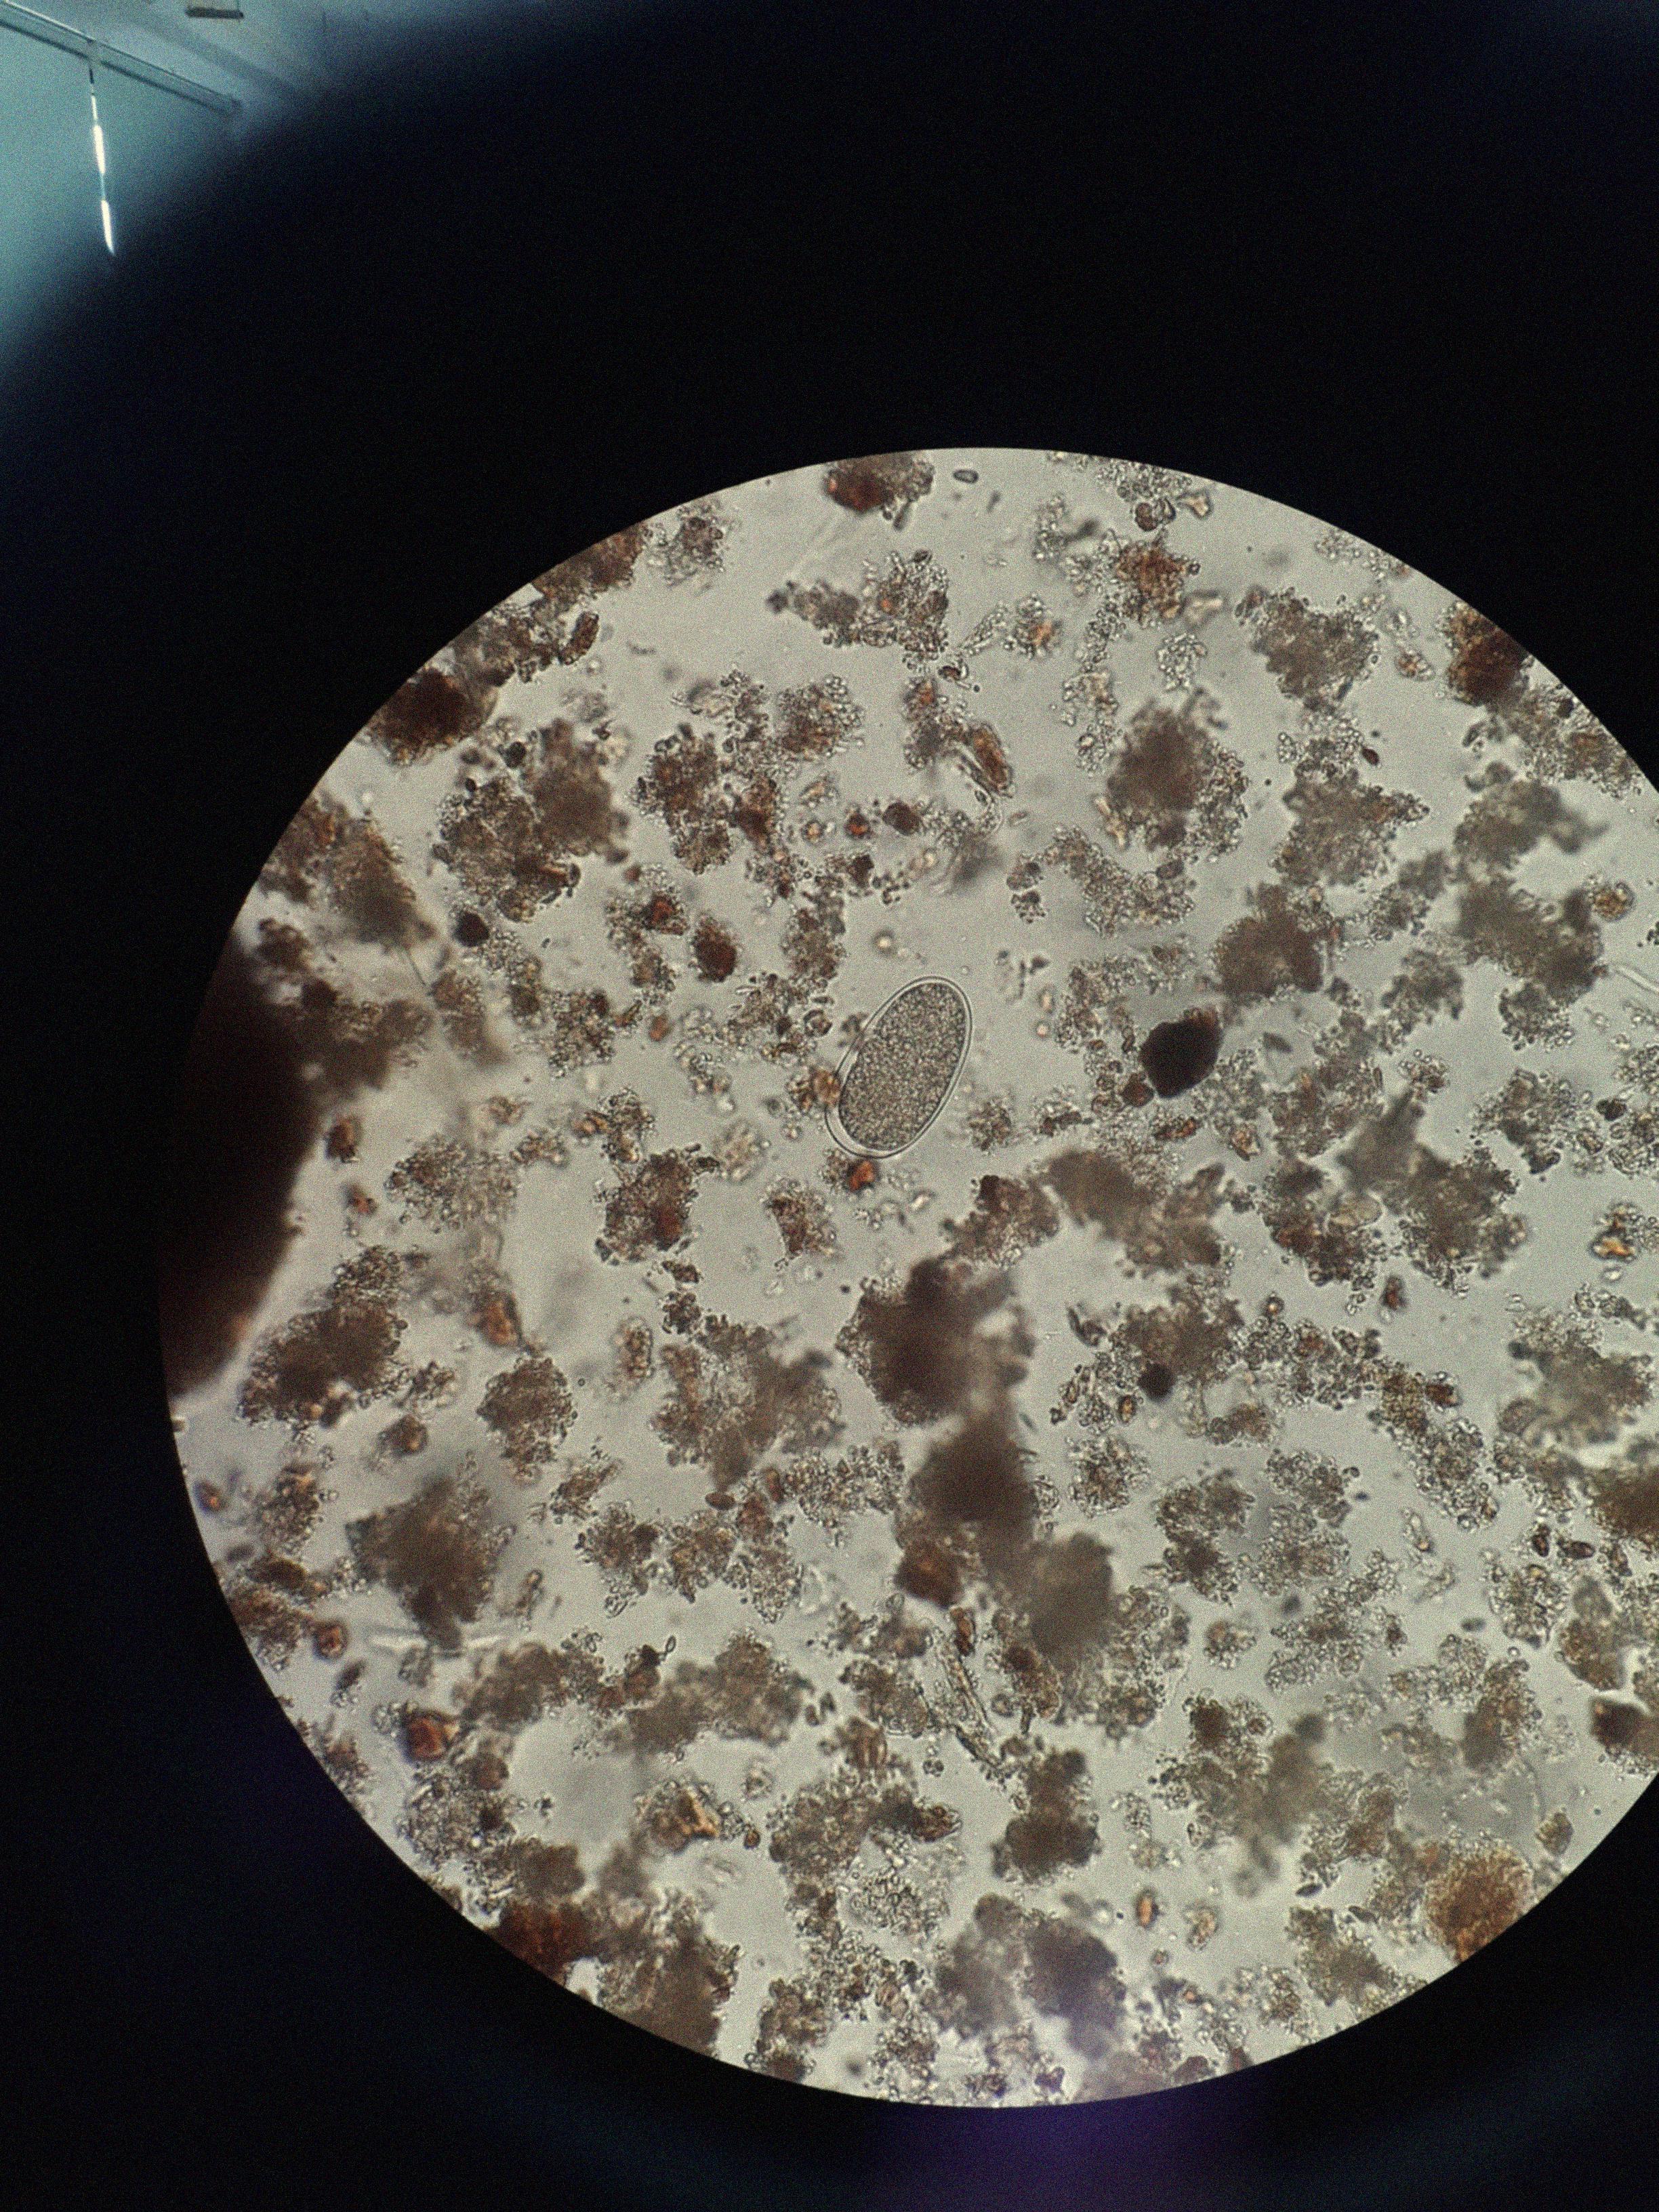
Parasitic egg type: Hookworm egg